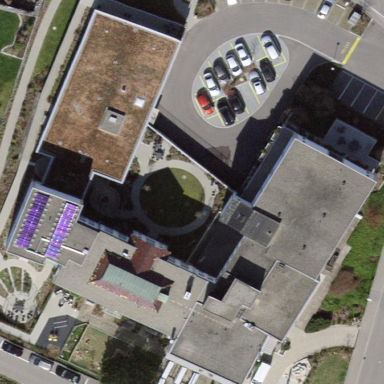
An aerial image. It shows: Nursing home building.